Question: 'Index','Gainers','Losers' are the 3 'buttons'.
On each 'button' click, 'listView' gets populated with corresponding data.
3rd column '%Chg' can be or .
Based on value of '%Chg' value, corresponding 'arrow' should be displayed in 'imageView' placed after '%Chg' column value i.e. for and for ...
On any 'button' click, I'm passing value of '%Chg' column in an array named 'updown' to 'Adapter' class
Based on that value, 'Adapter' should set the 'down arrow' or 'up arrow'
'''
public View getView(int position, View convertView, ViewGroup parent) {
ViewHolder holder;
LayoutInflater inflater = activity.getLayoutInflater();
if (convertView == null) {
convertView = inflater.inflate(R.layout.list_table, null);
holder = new ViewHolder();
holder.txtFirst = (TextView) convertView
.findViewById(R.id.FirstText);
holder.txtSecond = (TextView) convertView
.findViewById(R.id.SecondText);
holder.txtThird = (TextView) convertView
.findViewById(R.id.ThirdText);
holder.ivarrow = (ImageView) convertView.findViewById(R.id.ivarrow);
holder.l1 = (LinearLayout) convertView
.findViewById(R.id.tableLayout);
convertView.setTag(holder);
} else {
holder = (ViewHolder) convertView.getTag();
}
HashMap<String, String> map = list.get(position);
//Setting the row background
if (count % 2 == 0) {
try {
InputStream is1 = ctx.getAssets().open("cellbg.png");
Drawable d1 = Drawable.createFromStream(is1, "cellbg");
holder.l1.setBackgroundDrawable(d1);
} catch (Exception e) {
throw new Error(" exception in TableListAdapter "
+ e.getMessage());
}
} else {
try {
InputStream is2 = ctx.getAssets().open("cellbg1.png");
Drawable d2 = Drawable.createFromStream(is2, "cellbg1");
holder.l1.setBackgroundDrawable(d2);
} catch (Exception e) {
throw new Error(" exception in TableListAdapter "
+ e.getMessage());
}
}
count++;
//setting the arrow
if (i < updown.length) {
if (updown[i] > 0) {
holder.ivarrow.setImageResource(R.drawable.up);
Log.v("up", "up");
} else {
holder.ivarrow.setImageResource(R.drawable.down);
Log.v("down", "down");
}
Log.v("i=", i + " ,updown=" + updown[i]);
i++;
}
holder.txtFirst.setText(map.get(FIRST_COLUMN));
holder.txtSecond.setText(map.get(SECOND_COLUMN));
holder.txtThird.setText(map.get(THIRD_COLUMN));
return convertView;
}
'''
.
Log is showing correct data but . i.e. if Last value of list is 'positive', it shows 'up arrow' to 1st row and if Last value of list is 'negative', it shows 'down arrow' to 1st row...
I'm new to android development. So
.

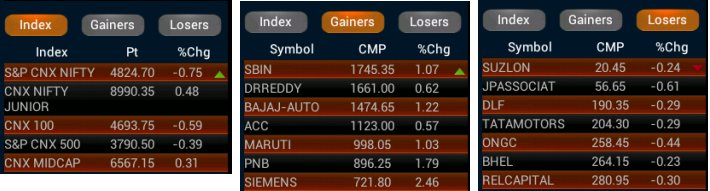
Answer: '''
if (i < updown.length) {
if (updown[i] > 0)
holder.ivarrow.setImageResource(R.drawable.up);
else
holder.ivarrow.setImageResource(R.drawable.down);
Log.v("i=", i + " ,updown=" + updown[i]);
i++;
}
'''
replace your code with :
'''
if (updown[position] > 0)
holder.ivarrow.setImageResource(R.drawable.up);
else
holder.ivarrow.setImageResource(R.drawable.down);
'''
And I think it Works for you